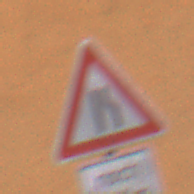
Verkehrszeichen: EinseitigVerengteFahrbahnRechts
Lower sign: LaengeEinerStrecke3
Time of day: Midday
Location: Outdoor (Urban)
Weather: Overcast
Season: NotSpecified
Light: Natural